Question: I have a button that encompasses the entire screen of my phone and I have two spots on that button that when pressed will switch between true and false of my boolean and that function is suppose to switch the color of an imageview that sits in the middle of my screen
if the boolean is true the middle image is suppose to be red
if the boolean is false the middle image is suppose to turn green
I thought I understood how to work a boolean but obviously not considering I'm unable to switch the color freely back and forth like I want to
I want the middle imageview to be red when the app starts and if I hit the right spot it'll turn from red to green, and if it's green and I hit the other specific spot it turns back to red, and so on
If anyone has any advice on how I can make this happen I would appreciate it Thankyou
'''
public class MainActivity extends ActionBarActivity {
Display mainDisplay;
ViewGroup mainLayout;
ImageButton touchpad;
Context ourContext;
ImageView mainblock;
RelativeLayout.LayoutParams layoutPositioner;
boolean redBlock;
float offsetX = 0;
float offsetY = 0;
float padPOS_x = 0;
float padPOS_y = 0;
float designSize_w = 540;
float designSize_h = 960;
@Override
protected void onCreate(Bundle savedInstanceState) {
super.onCreate(savedInstanceState);
this.requestWindowFeature(Window.FEATURE_NO_TITLE);//Remove title bar
this.getWindow().setFlags(WindowManager.LayoutParams.FLAG_FULLSCREEN, WindowManager.LayoutParams.FLAG_FULLSCREEN);//Hides notification bar
this.setContentView(R.layout.activity_main);//set content view AFTER ABOVE sequence (to avoid crash)
setRequestedOrientation(ActivityInfo.SCREEN_ORIENTATION_PORTRAIT);
mainDisplay = getWindowManager().getDefaultDisplay();
mainLayout = (ViewGroup)findViewById(R.id.id_layout);
mainLayout.setBackgroundColor(0xFF667C26);
DisplayMetrics m = new DisplayMetrics();
this.getWindowManager().getDefaultDisplay().getMetrics(m);
int windowHeight = m.heightPixels;
int windowWidth = m.widthPixels;
int h = windowHeight;
int w = windowWidth;
offsetX = (w / 540.0f);
offsetY = (h / 960.0f);
ourContext = this;
ImageView leftbox = new ImageView(ourContext);
SetPos(75, 100, 100, 100);
leftbox.setLayoutParams(layoutPositioner);
leftbox.setBackgroundColor(0xFF0000A0);
mainLayout.addView(leftbox);
ImageView rightbox = new ImageView(ourContext);
rightbox.setBackgroundColor(0xFF0000A0);
SetPos(350, 100, 100, 100);
rightbox.setLayoutParams(layoutPositioner);
mainLayout.addView(rightbox);
mainblock = new ImageView(this);
SetPos(100, 500, 300, 300);
mainblock.setLayoutParams(layoutPositioner);
mainLayout.addView(mainblock);
redBlock = true;
touchpad = new ImageButton(this);
SetPos(padPOS_x,padPOS_y,designSize_w,designSize_h);
touchpad.setLayoutParams(layoutPositioner);
touchpad.getBackground().setAlpha(0);
mainLayout.addView(touchpad);
touchpad.setOnTouchListener(new View.OnTouchListener() {
@Override
public boolean onTouch(View v, MotionEvent event) {
//when touch pad is touched
if (
(!redBlock) &&
(event.getX() > 75) && (event.getX() < 175) &&
(event.getY() > 100) && (event.getY() < 200)
)
//if I touch left block and mainblock is green ...
{
redBlock = true;
//main black becomes red
}
if (
(redBlock) &&
(event.getX() > 350) && (event.getX() < 450) &&
(event.getY() > 100) && (event.getY() < 200)
)
//if I touch right block and mainblock is red ...
{
redBlock = false;
//main black becomes red
}
return false;
}
});
if(redBlock)
{
mainblock.setBackgroundColor(0xFFE42217); //lavared
}
else if(!redBlock)
{
mainblock.setBackgroundColor(0xFF57E964); //stoplightgreen
}
}
public void SetPos(float x, float y, float width, float height) {
layoutPositioner = new RelativeLayout.LayoutParams(RelativeLayout.LayoutParams.WRAP_CONTENT, RelativeLayout.LayoutParams.WRAP_CONTENT);
layoutPositioner.topMargin = (int) (offsetY * y);
layoutPositioner.leftMargin = (int) (offsetX * x);
layoutPositioner.width = (int)(width * offsetX);
layoutPositioner.height = (int)(height * offsetY);
}
}
'''

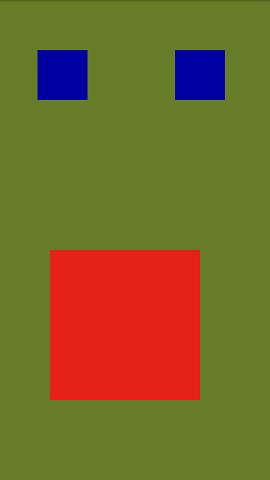
Answer: Well, I have some tips that may help you.
1. Your way to change background color is your onCreate method. That means that it will be executed only in the moment that your Activity is being created. And, because of that, your boolean actually can change but that's it.. you're not doing any work with the backgroundColor. You need to call a method that changes the color in the touch event.
2. Every subclass of View object in Android (that includes ImageView, Button and so..) has a capability of having an TouchListener/ClickListener. Working with that can help you narrow down your effort of handle what is being clicked. With that, you no longer will need to check XY coordinates if it's in view bounds..